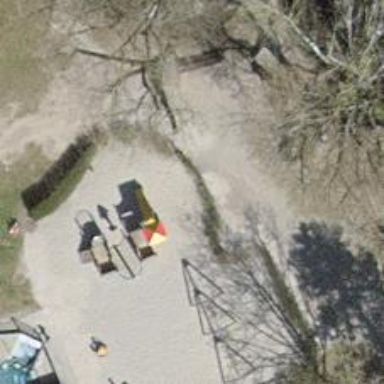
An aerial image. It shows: Playground area for leisure activities on the land.